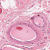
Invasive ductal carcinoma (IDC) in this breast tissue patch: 0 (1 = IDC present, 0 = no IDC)